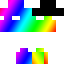
A female human skin with pale skin, wearing brown long hair dressed in a blue hoodie and black skirt, featuring a closed mouth.